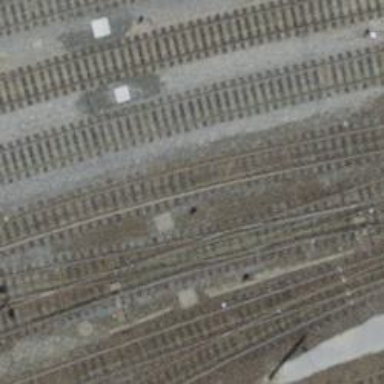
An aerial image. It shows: Railway crossing.